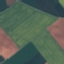
Land use / land cover: AnnualCrop